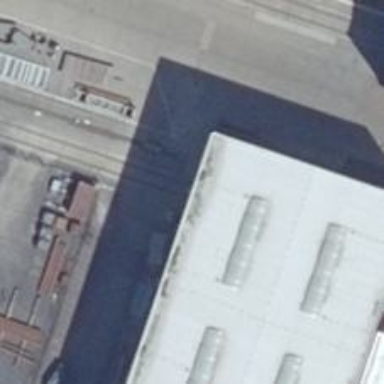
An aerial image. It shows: Disused railway tunnel leading to building passage in service yard.